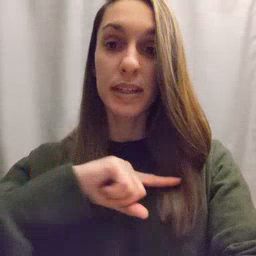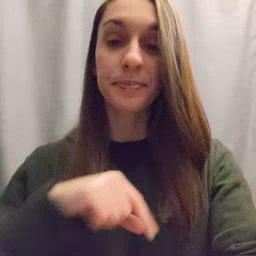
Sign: weus